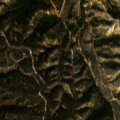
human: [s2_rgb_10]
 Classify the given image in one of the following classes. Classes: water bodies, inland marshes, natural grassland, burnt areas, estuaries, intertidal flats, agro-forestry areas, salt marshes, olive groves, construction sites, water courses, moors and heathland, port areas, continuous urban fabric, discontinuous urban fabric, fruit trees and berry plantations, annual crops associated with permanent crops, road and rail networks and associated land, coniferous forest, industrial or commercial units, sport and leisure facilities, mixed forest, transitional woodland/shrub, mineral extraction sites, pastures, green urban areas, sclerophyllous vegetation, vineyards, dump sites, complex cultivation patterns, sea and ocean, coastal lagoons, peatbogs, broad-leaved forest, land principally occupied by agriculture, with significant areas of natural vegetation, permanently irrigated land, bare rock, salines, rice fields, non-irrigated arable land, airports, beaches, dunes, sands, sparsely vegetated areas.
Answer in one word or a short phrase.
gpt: broad-leaved forest, transitional woodland/shrub